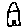
Label: house